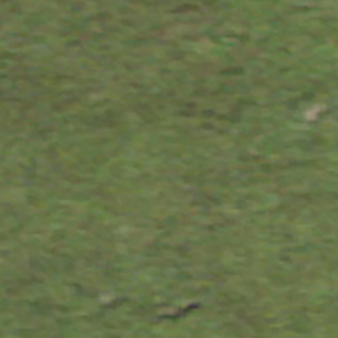
Label: other